Interaction volume radius: 10 \u00c5
Interaction volume height: 10 \u00c5
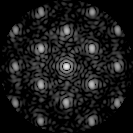
Disorder parameter: 0.2594